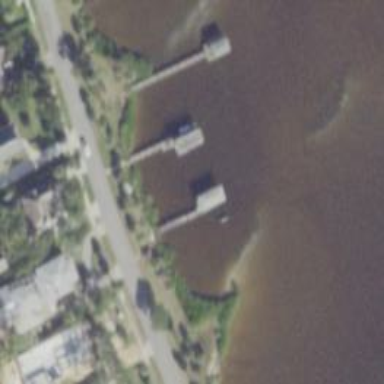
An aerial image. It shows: Man-made pier.